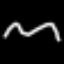
Label: squiggle